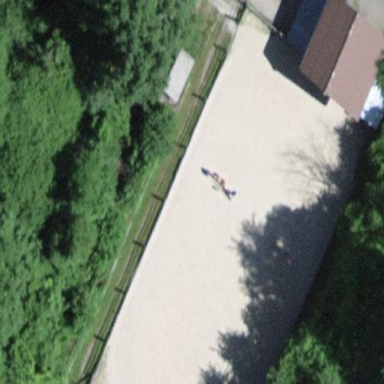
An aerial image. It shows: Area designated for horse riding.